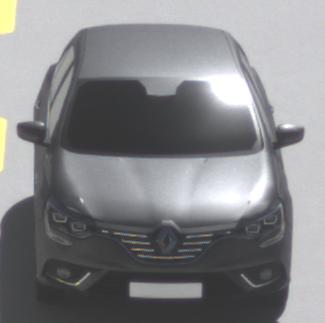
Make: Renault
Model: Mégane ENERGY TCe 100
Detailed model: Mégane (IV)
Model produced from: 2016/03
Model produced until: 2018/08
Doors: 5
Color: gray
Road condition: dry road
Daytime: midday
Contrast: high contrast